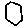
Label: hexagon